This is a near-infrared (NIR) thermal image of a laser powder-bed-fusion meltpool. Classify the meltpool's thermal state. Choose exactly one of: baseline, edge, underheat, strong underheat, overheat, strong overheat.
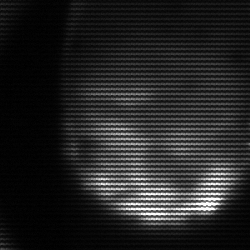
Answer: edge